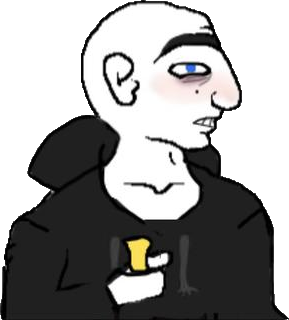
Label: 5_Twinkjak